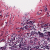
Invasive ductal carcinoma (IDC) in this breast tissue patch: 0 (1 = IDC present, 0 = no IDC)